Question: I'm new to ios develop,I learned about storyboard recently and I'm trying to use it.But at last the storyboard file looks doesn't be loaded.
What I have done is:
1.add some ui elements like Button to initial xib file of storyboard
2.modify in project - General page to .(my storyboard file name is Main.storyboard)
When I start the app,the screen is all white with nothing.Anyone can tell me why this happened and how can I solve this bug.Thanks!
Update1:As this image shows,I have set initial xib for storyboard.

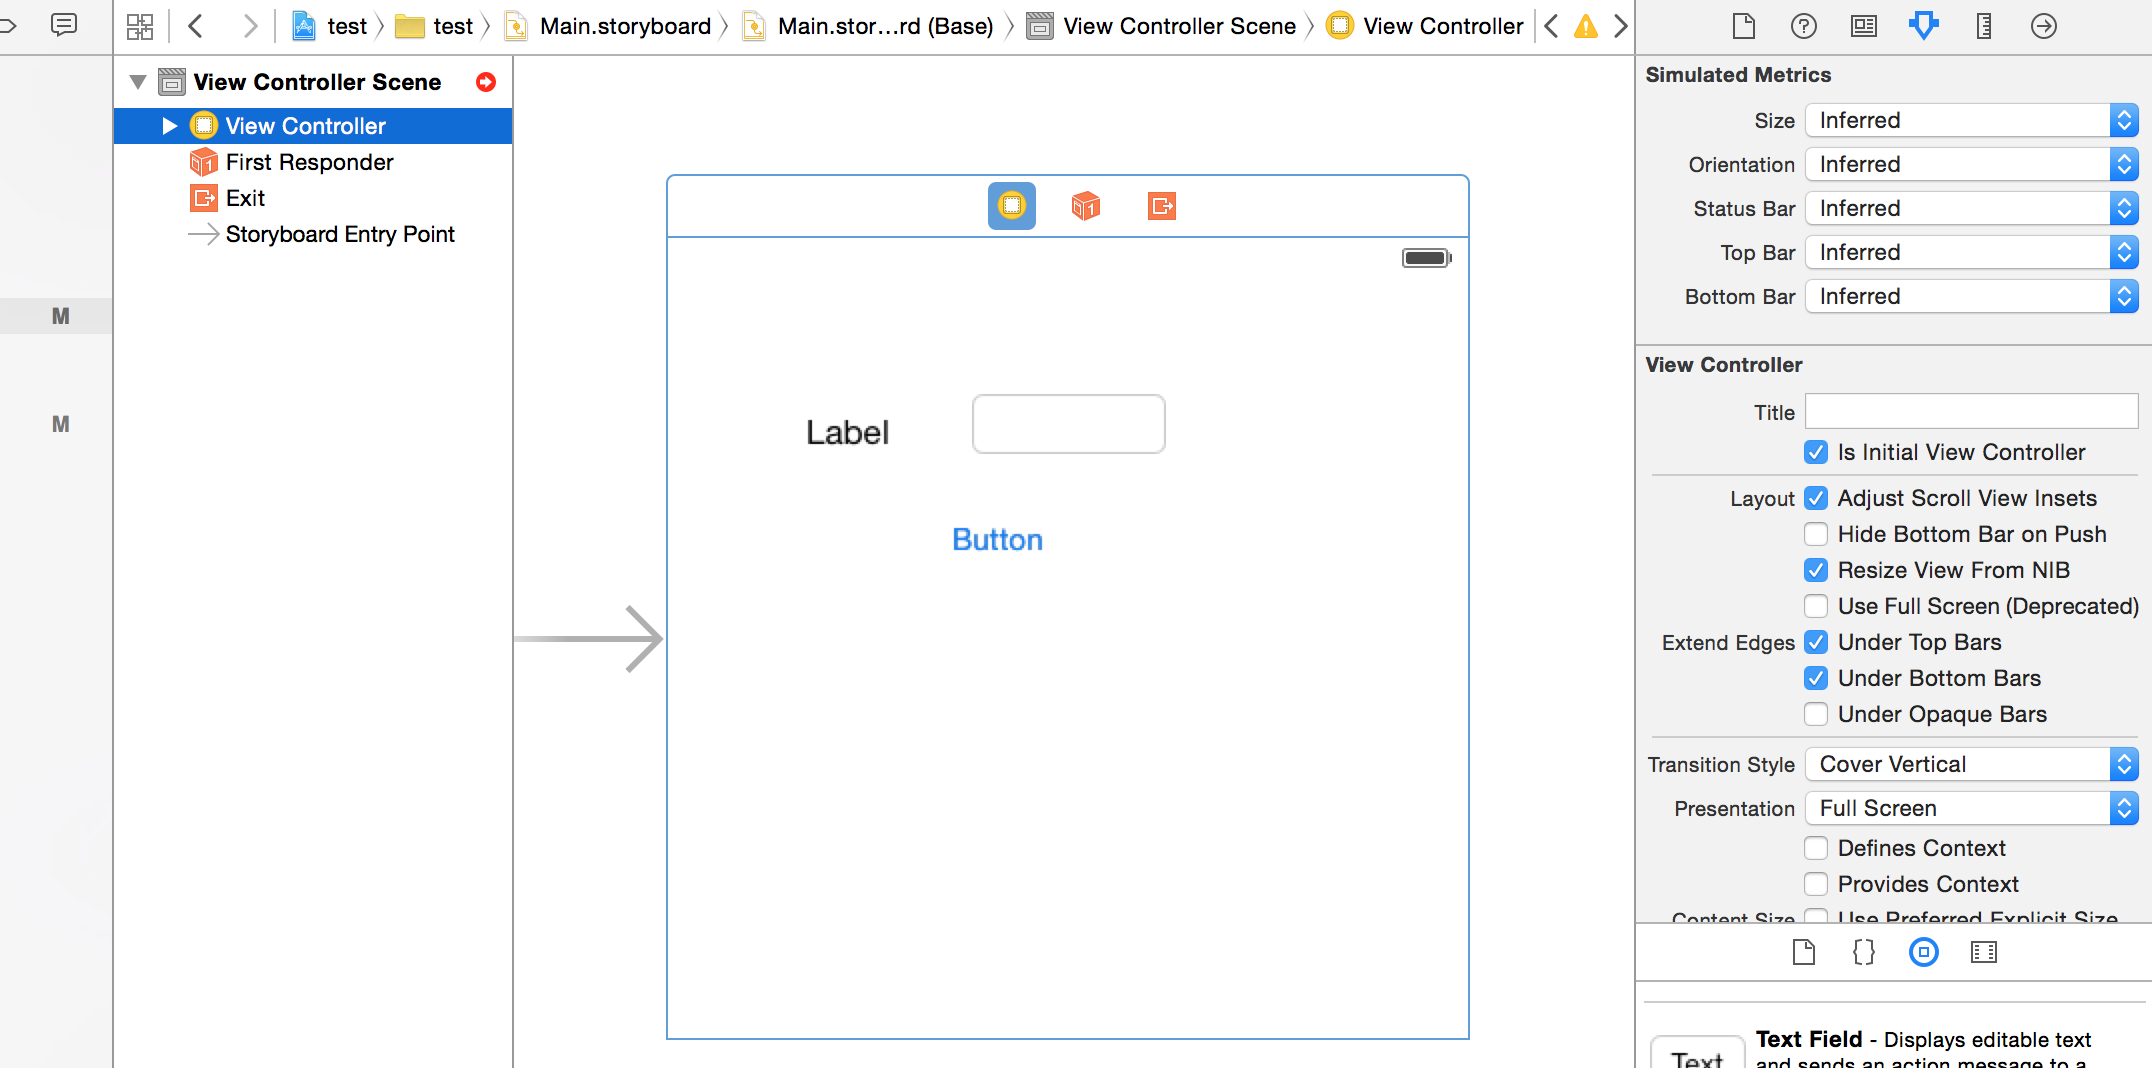
Answer: 1. Since you said you didn't created the project with a storyboard template, look for this line in your info.plist
2. This could happen because the subview frames are being created outside the view frame. Try setting some alignment constraints in your subviews.